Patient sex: M
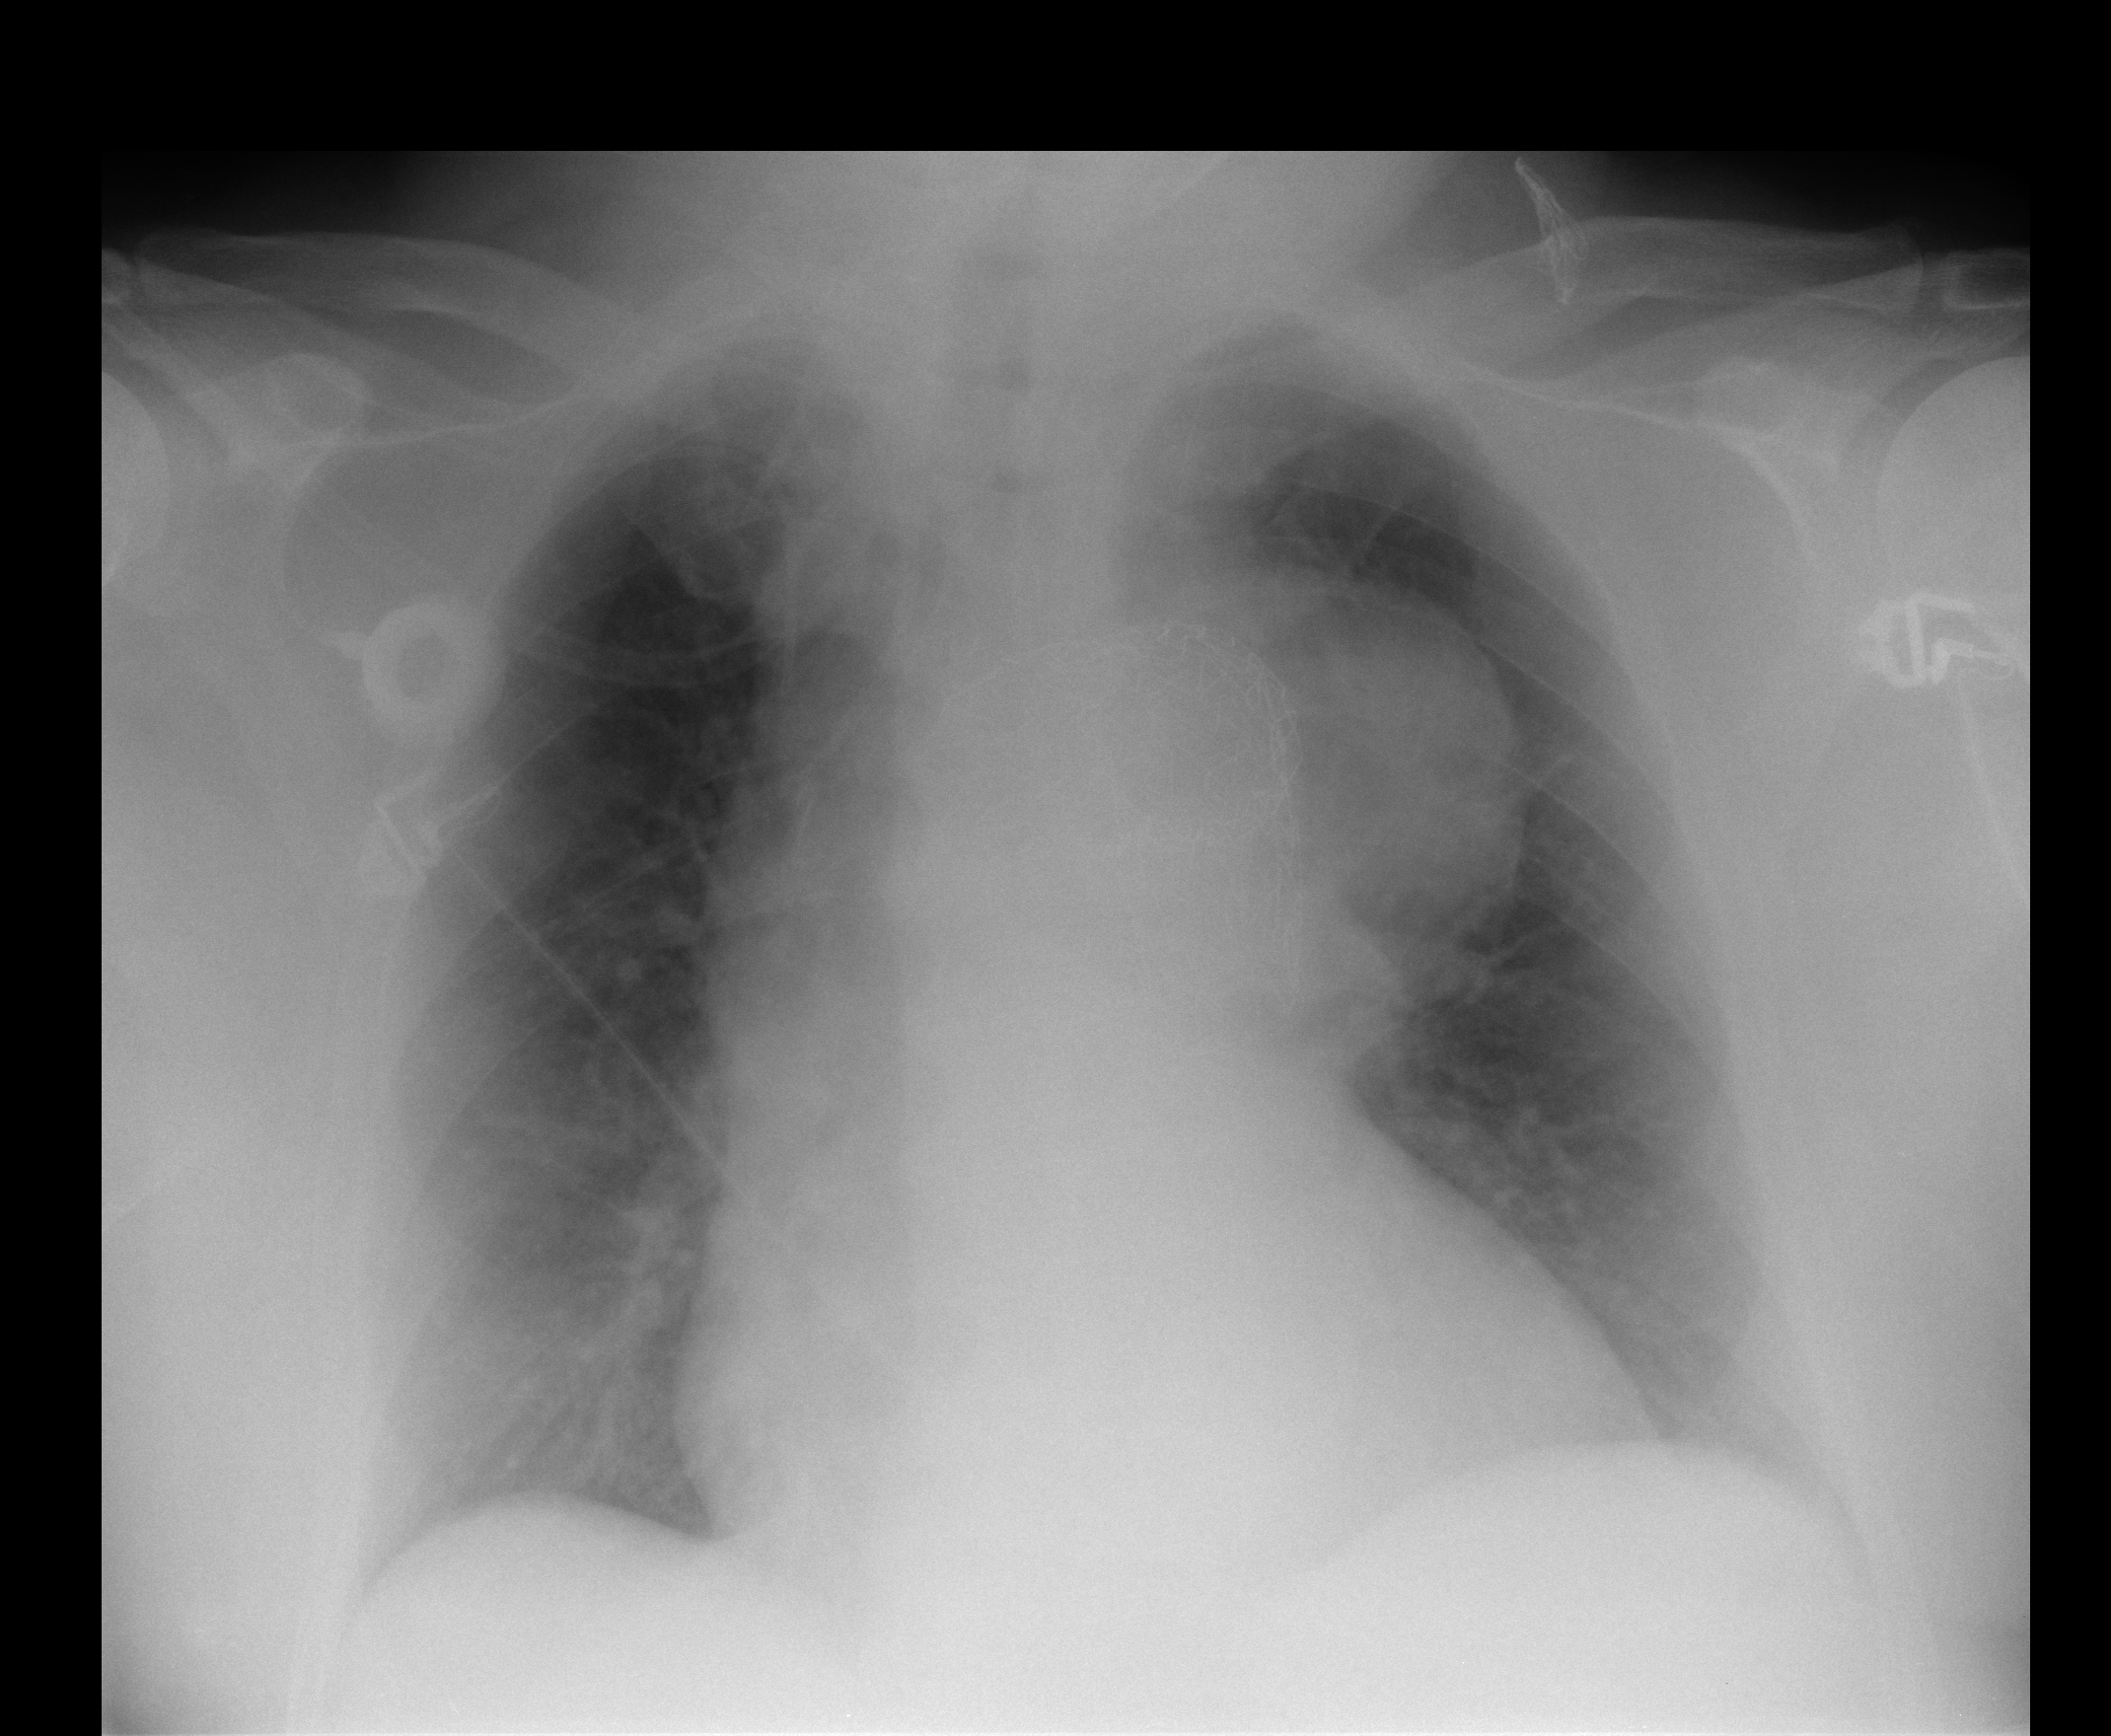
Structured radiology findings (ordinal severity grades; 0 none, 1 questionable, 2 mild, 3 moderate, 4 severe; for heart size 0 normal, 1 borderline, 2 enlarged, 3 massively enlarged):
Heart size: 2
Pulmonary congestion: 2
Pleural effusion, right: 0
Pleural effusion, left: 0
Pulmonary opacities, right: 0
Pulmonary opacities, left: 0
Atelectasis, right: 0
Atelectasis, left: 0